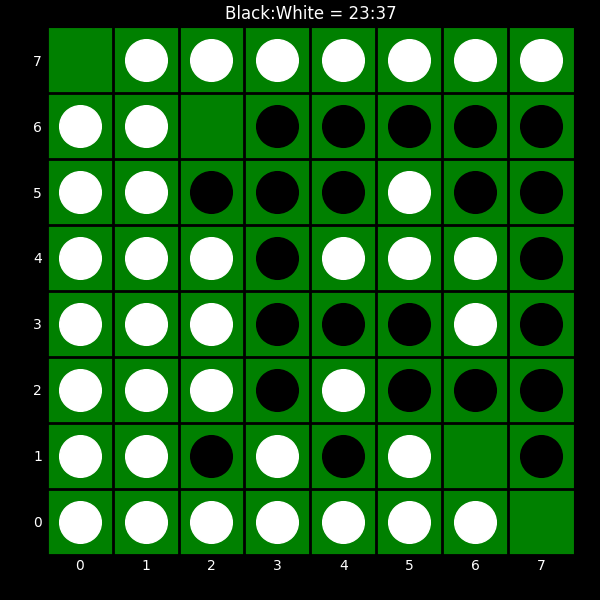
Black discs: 23
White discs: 37